Question: I do not want my jframe to display any icon in taskbar. Basically if we don't specify any 'IconImage' to it, then it shows default icon. But in my program I don't want any icon to be displayed.
'''
setUndecorated(true);
setSize(208, 58);
setImageIcon(null); // same result
'''
If I will use transparent image as 'Icon', even then the system will show a transluscent rectangle for icon.

My question is straight forward. I don't think I need to give any coding for it. If there exist any method to do that, let me know.
1 way by which it could be done is to use 'JWindow' or 'Window', but there are many drawbacks for using it and I don't want to do it this way.
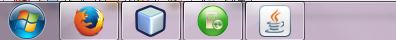
Answer: One possible solution: don't display a JFrame but rather display a JDialog. Note that any complex GUI that you put in a JFrame's contentPane can be placed into a JDialog which is yet another reason to avoid create applications that subclass JFrame. For example:
'''
import java.awt.Dimension;
import javax.swing.*;
public class TestJDialog {
private static void createAndShowGui() {
JDialog dialog = new JDialog((JFrame)null, "Test JDialog", true);
// Using rigid area just to give the dialog size, but you
// could put any complex GUI in a JPanel in here
dialog.getContentPane().add(Box.createRigidArea(new Dimension(400, 400)));
dialog.pack();
dialog.setLocationByPlatform(true);
dialog.setVisible(true);
System.exit(0); // to end Swing event thread
}
public static void main(String[] args) {
SwingUtilities.invokeLater(new Runnable() {
public void run() {
createAndShowGui();
}
});
}
}
'''
A downside is that you lose the minimize and restore buttons in the upper right corner of your window, but you shouldn't have these anyway since you have no associated icon with which to restore the GUI.